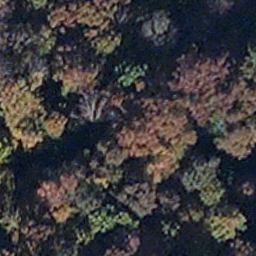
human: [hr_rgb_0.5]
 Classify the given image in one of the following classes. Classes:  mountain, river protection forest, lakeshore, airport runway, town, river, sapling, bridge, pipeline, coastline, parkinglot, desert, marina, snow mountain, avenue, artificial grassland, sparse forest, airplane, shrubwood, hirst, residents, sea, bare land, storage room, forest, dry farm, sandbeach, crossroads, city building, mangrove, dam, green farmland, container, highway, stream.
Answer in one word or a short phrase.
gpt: mangrove